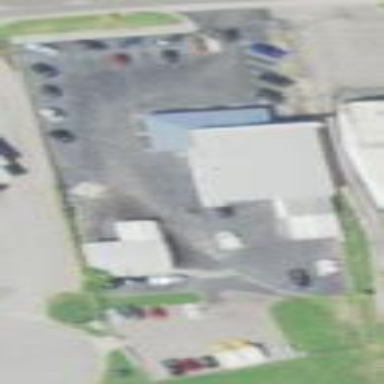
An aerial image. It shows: Commercial area with car shop.